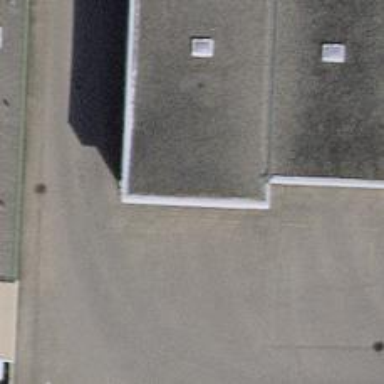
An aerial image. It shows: Parking entrance.